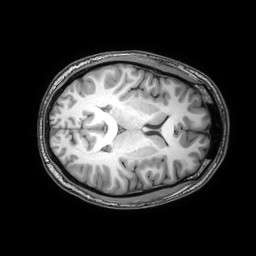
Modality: T1w
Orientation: axial
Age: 20
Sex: male
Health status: healthy
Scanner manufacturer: philips
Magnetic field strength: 3 T
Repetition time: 0.0079 s
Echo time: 0.0035 s